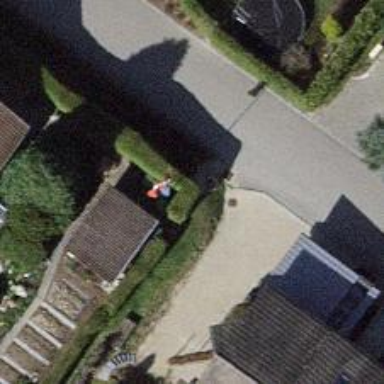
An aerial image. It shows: Hedge acting as barrier.